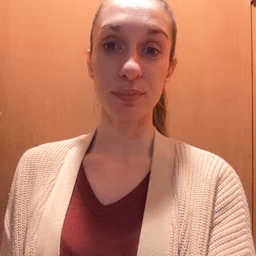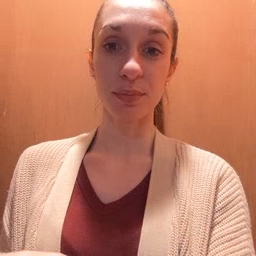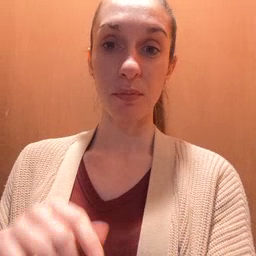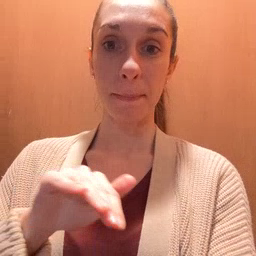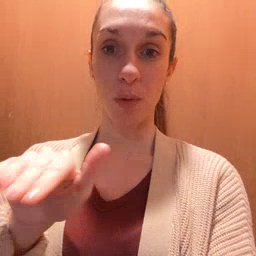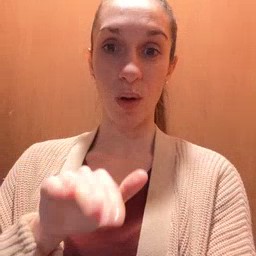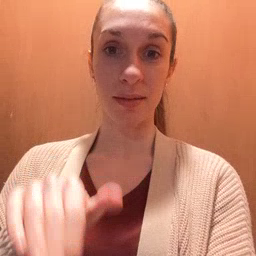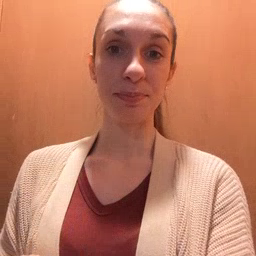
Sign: pool